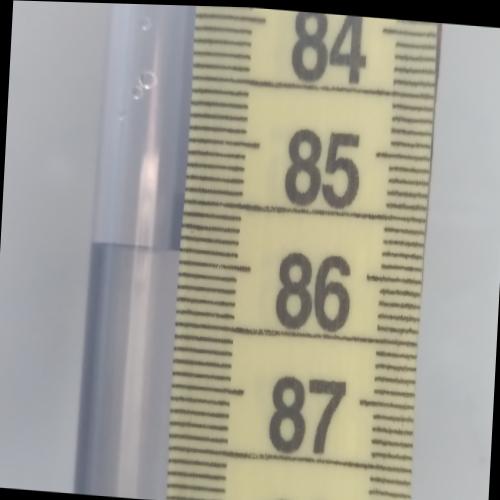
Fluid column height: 85.9 cm